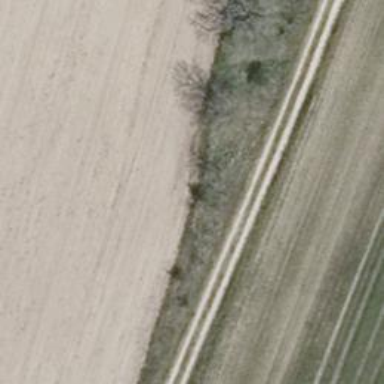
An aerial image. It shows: Row of deciduous broadleaved trees.